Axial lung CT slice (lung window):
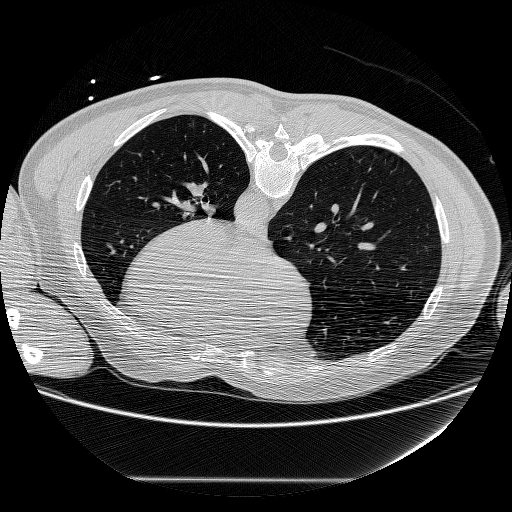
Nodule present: no